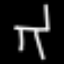
Label: chair